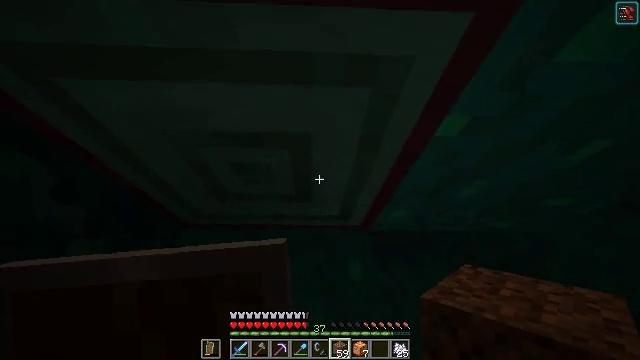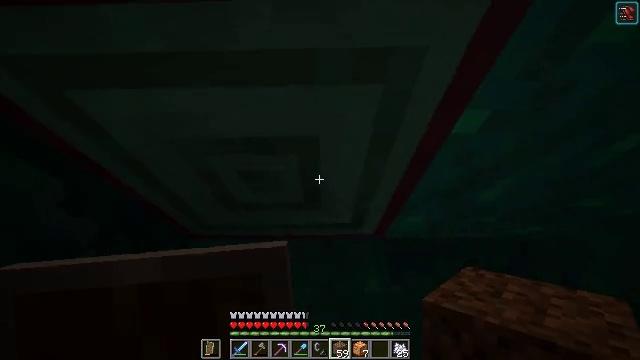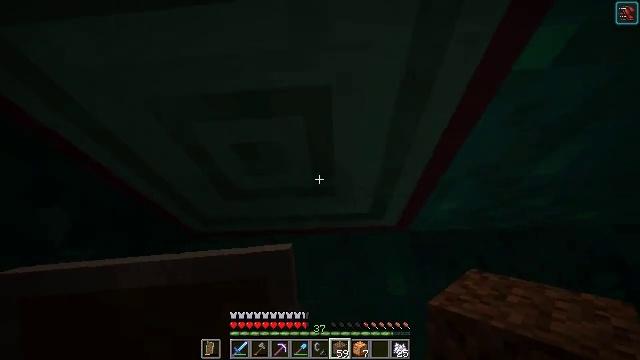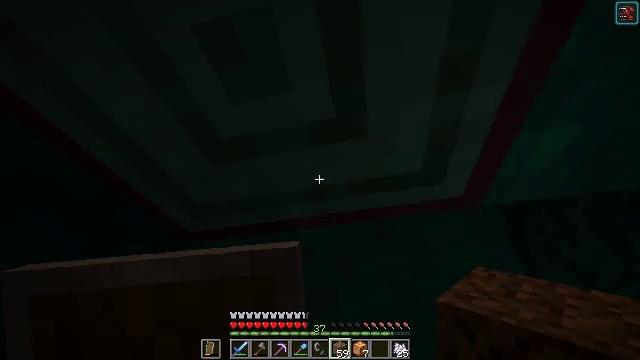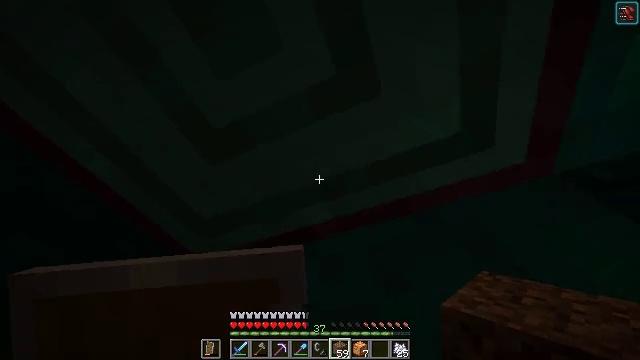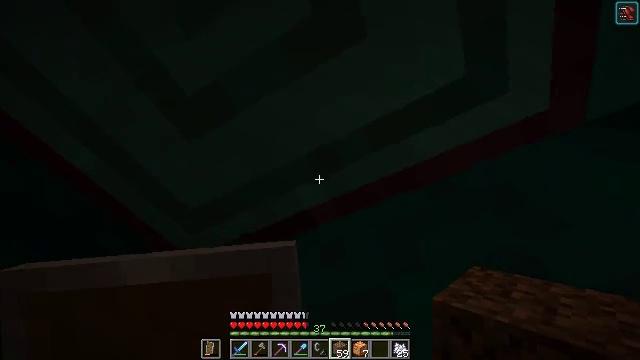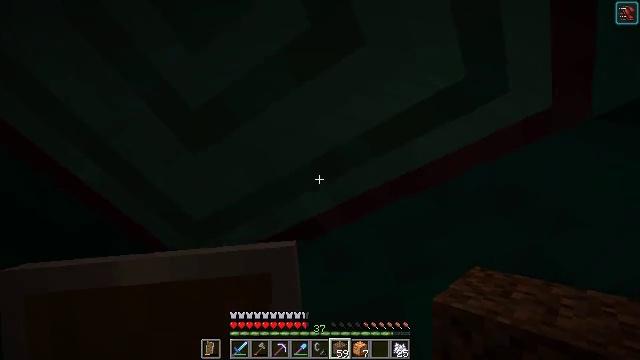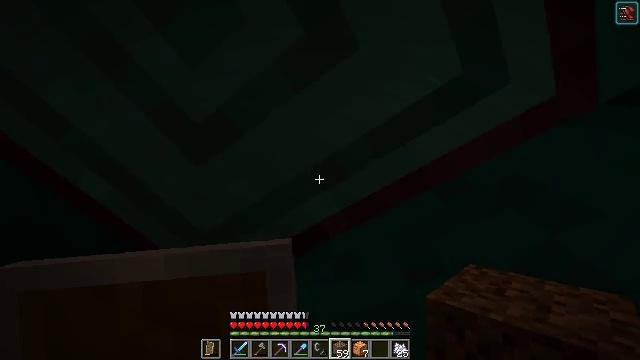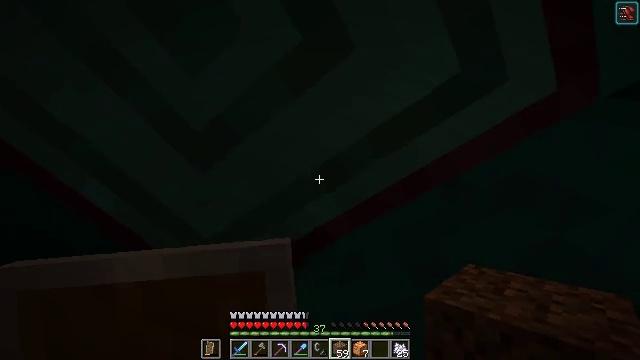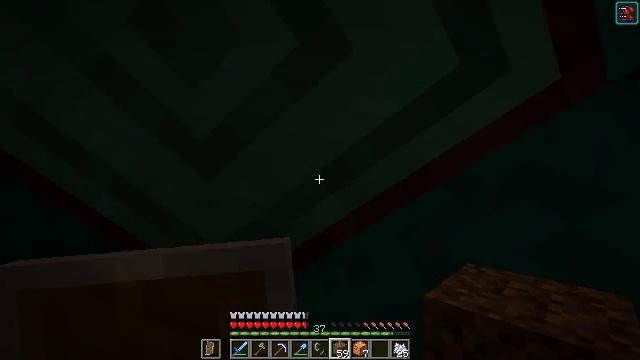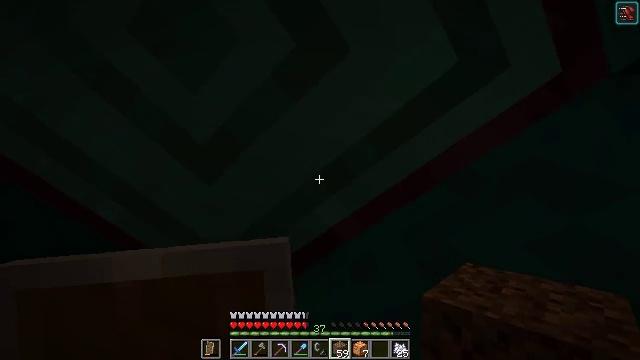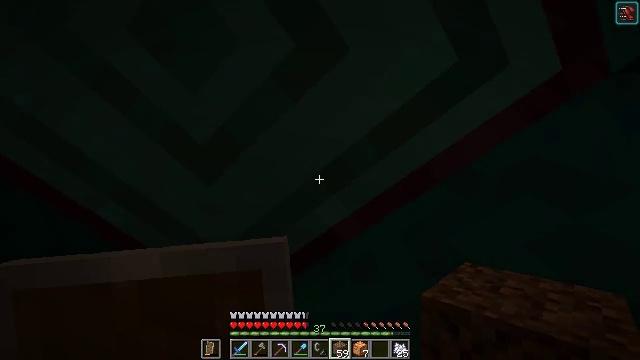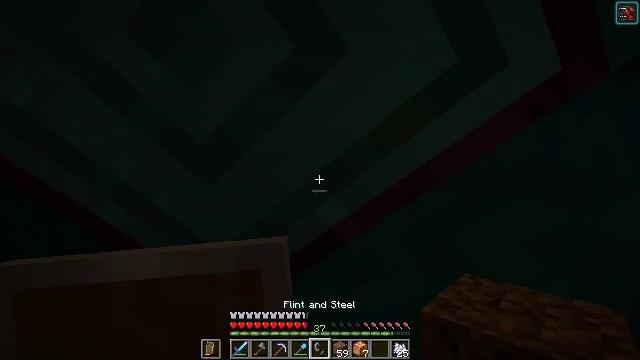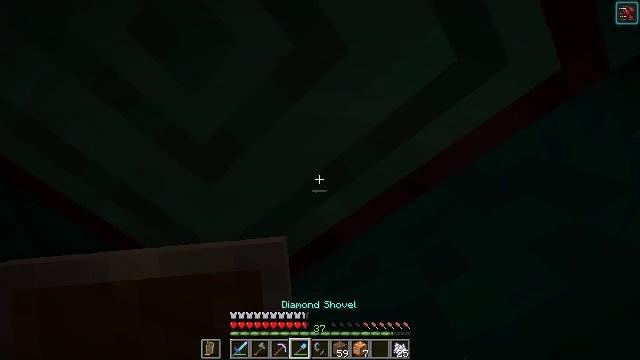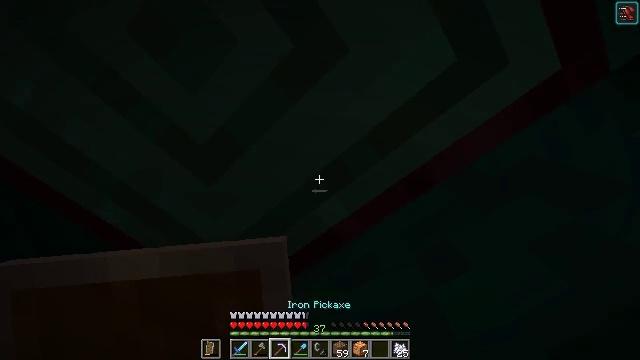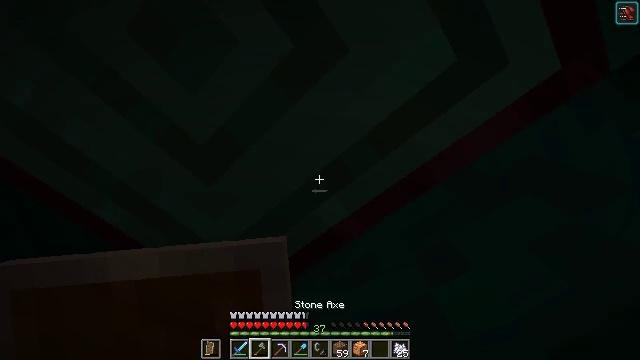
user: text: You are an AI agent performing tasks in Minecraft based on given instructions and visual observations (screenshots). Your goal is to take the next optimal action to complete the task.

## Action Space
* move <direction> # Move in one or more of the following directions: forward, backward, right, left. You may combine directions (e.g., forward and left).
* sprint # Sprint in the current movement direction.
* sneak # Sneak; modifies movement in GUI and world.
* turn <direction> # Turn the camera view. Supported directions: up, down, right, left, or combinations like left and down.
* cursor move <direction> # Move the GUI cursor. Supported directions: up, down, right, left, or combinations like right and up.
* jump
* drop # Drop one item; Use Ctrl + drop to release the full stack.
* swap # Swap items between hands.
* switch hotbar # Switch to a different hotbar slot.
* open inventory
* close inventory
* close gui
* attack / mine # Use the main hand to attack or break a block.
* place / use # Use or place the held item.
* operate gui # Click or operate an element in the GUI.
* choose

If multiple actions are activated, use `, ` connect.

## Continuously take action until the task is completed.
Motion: motion action
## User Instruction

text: Mine the warped stem in the Nether.
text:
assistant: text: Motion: move forward, turn left and up
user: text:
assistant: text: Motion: move forward, turn left and up
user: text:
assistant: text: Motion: move forward, turn left and up
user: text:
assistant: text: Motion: turn left and up
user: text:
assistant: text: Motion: turn left and up
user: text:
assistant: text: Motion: turn left and up
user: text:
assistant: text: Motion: turn left and up
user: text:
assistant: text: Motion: turn left
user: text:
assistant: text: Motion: turn left
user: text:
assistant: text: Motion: turn left
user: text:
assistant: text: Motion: no_op
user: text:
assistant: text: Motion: no_op
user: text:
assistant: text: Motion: no_op
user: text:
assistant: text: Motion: no_op
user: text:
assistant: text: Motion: no_op
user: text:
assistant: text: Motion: no_op
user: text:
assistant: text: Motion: no_op
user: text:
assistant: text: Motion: no_op
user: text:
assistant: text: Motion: no_op
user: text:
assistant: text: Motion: no_op
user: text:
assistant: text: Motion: no_op
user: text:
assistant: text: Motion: no_op
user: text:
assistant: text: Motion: no_op
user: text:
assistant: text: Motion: no_op
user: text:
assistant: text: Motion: no_op
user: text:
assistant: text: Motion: no_op
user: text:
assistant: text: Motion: no_op
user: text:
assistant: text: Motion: no_op
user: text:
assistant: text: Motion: no_op
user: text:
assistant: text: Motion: no_op